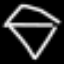
Label: diamond